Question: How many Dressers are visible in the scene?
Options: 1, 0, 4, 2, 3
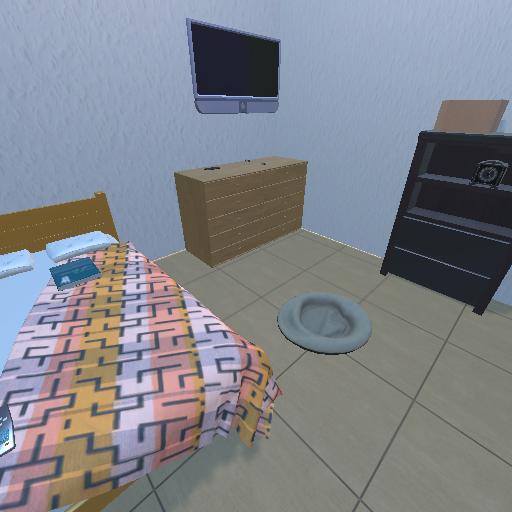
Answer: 1